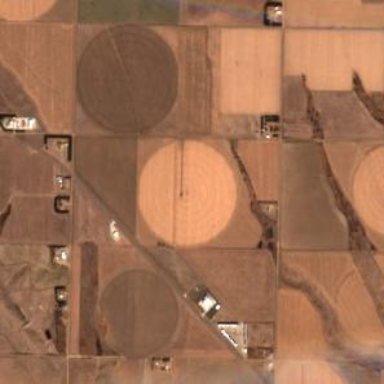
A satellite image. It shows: Farmland with pivot irrigation system.